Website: lowes
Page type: store-pickup
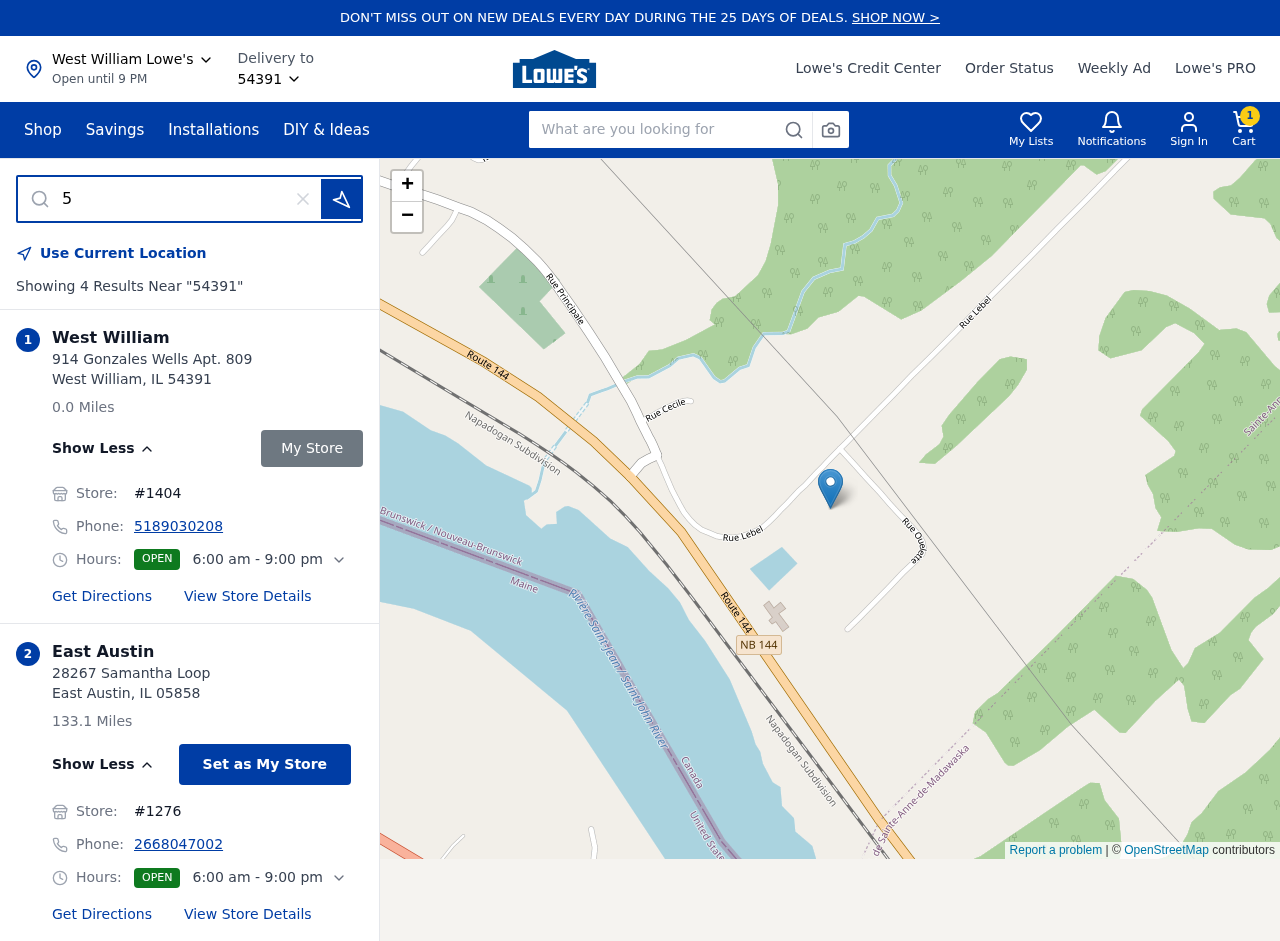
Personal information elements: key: PII_CITY
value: West William
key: PII_CITY2
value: East Austin
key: PII_LOCATION1_STREET
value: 914 Gonzales Wells Apt. 809
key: PII_LOCATION2_POSTCODE
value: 05858
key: PII_LOCATION2_STREET
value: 28267 Samantha Loop
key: PII_PHONE
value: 5189030208
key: PII_PHONE_ALT
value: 2668047002
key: PII_POSTCODE
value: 54391
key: PII_STATE_ABBR
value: IL
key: PII_POSTCODE3
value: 54391
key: PII_POSTCODE_FULL
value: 54391
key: PII_POSTCODE_NUMERIC
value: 54391
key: PII_STATE_ABBR2
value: IL
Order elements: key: ORDER_NUM_ITEMS
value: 1
Search elements: key: HEADER_SEARCH
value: What are you looking for
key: SEARCH_STORE_LOCATION
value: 54391